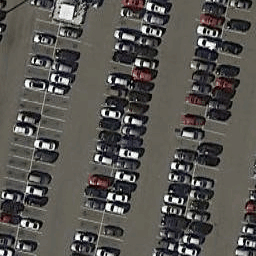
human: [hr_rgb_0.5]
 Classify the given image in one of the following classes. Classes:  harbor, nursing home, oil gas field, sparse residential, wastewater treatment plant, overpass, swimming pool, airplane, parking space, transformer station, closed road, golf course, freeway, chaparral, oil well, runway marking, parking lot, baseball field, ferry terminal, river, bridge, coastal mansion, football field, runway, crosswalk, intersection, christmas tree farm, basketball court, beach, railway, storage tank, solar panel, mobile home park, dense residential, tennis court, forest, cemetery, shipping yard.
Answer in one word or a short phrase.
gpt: parking lot